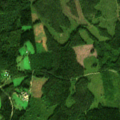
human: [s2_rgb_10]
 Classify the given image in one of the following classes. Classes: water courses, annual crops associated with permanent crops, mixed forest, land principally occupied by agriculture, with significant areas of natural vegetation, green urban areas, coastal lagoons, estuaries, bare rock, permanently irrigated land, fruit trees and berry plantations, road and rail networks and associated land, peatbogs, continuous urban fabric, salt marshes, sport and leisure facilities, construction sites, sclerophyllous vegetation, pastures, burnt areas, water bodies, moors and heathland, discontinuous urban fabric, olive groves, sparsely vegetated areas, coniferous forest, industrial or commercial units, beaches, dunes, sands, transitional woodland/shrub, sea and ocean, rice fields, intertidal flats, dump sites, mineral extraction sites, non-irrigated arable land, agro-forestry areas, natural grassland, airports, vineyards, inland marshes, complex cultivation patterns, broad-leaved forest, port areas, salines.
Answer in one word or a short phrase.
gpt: coniferous forest, mixed forest, transitional woodland/shrub